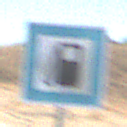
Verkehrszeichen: Tankstelle
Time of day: Midday
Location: Outdoor (RoadRail)
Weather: Clear
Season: Summer
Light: Natural